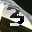
Label: 3